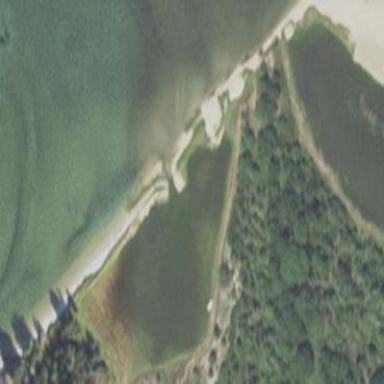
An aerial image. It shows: Sandy beach.